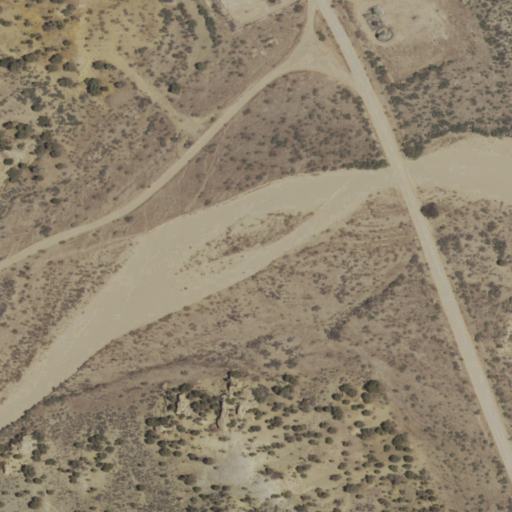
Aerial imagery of valley in New Mexico named Fresno Canyon containing shrub and open development